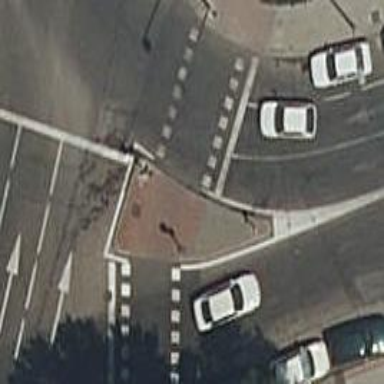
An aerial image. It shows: Road with traffic signals.